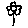
Label: flower